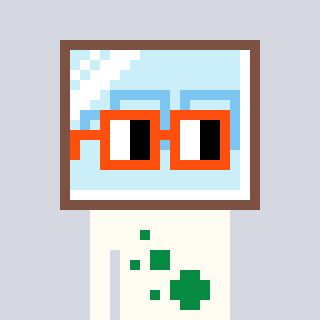
a pixel art character with square orange glasses, a mirror-shaped head and a grayscale-colored body on a cool background